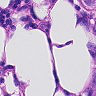
Metastatic tissue present: yes